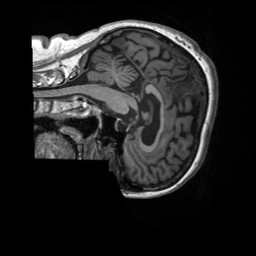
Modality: T1w
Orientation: sagittal
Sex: male
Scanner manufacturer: siemens
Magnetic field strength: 3 T
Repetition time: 2.3 s
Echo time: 0.00226 s